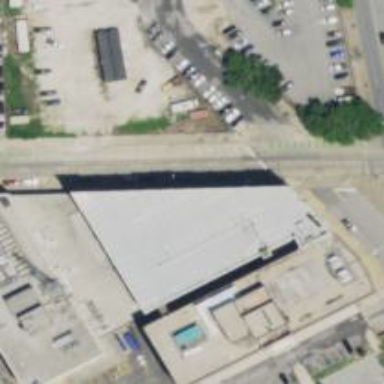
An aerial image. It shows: Building.